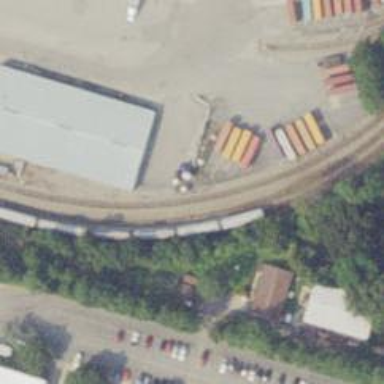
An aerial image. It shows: Railway spur service.